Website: home-depot
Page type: customer-info-address
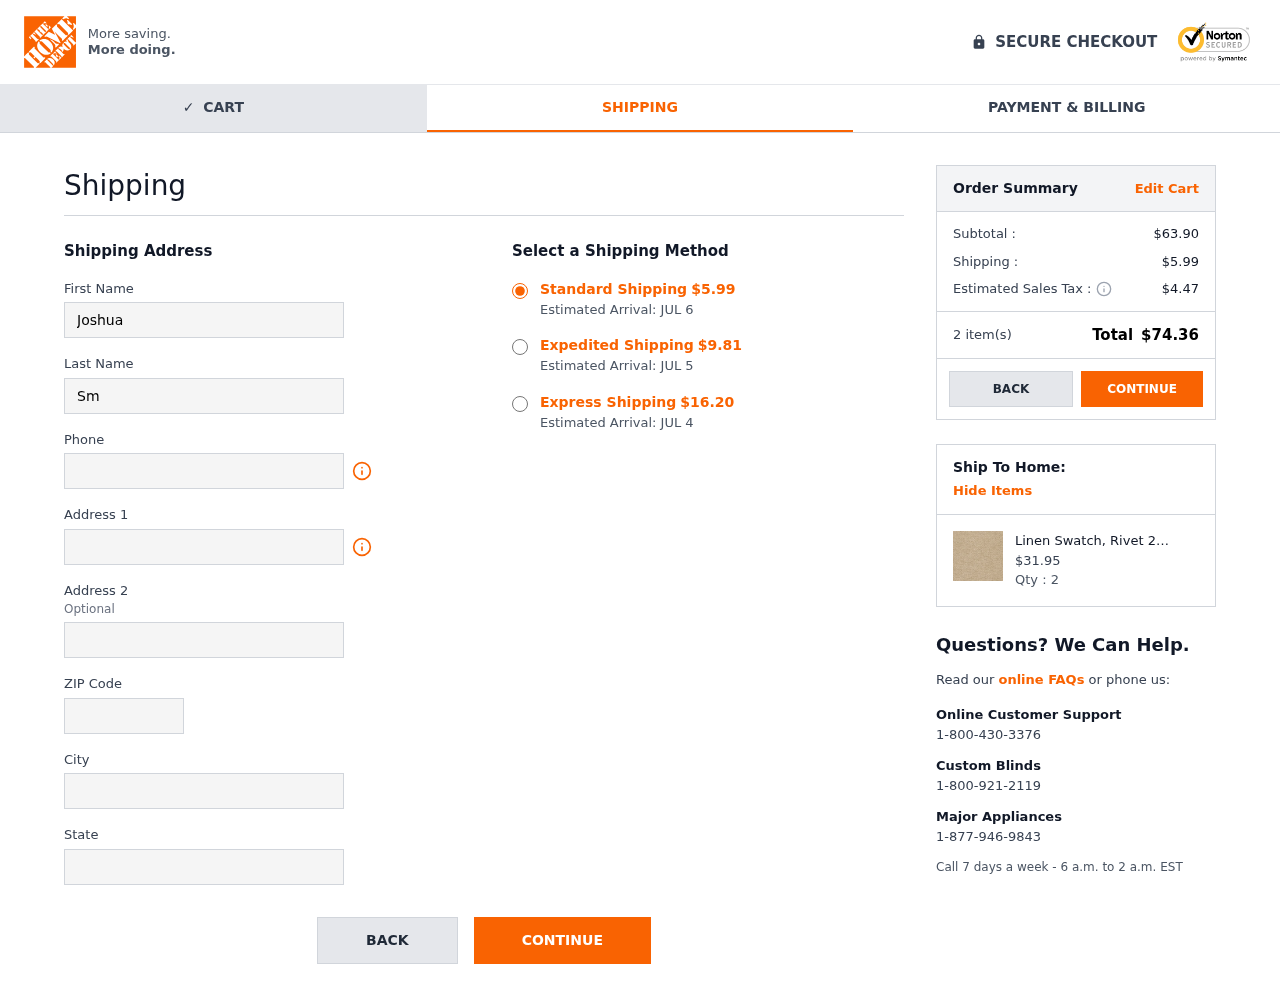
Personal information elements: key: PII_CITY
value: East Edwardland
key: PII_FIRSTNAME
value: Joshua
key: PII_LASTNAME
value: Smith
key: PII_PHONE
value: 7114985803
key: PII_POSTCODE
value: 25234
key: PII_STATE
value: Maryland
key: PII_STREET
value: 04660 Werner Station
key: PII_STREET2
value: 801 Kelsey Gardens
Product elements: key: PRODUCT1_NAME
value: Linen Swatch, Rivet 25010071
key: PRODUCT1_PRICE
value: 31.95
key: PRODUCT1_QUANTITY
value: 2
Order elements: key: ORDER_SHIPPING_COST
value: $5.99
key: ORDER_DELIVERY_DATE
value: Estimated Arrival: JUL 6
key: ORDER_SHIPPING_COST_EXPEDITED
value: $9.81
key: ORDER_DELIVERY_DATE_EXPEDITED
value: Estimated Arrival: JUL 5
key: ORDER_SHIPPING_COST_EXPRESS
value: $16.20
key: ORDER_DELIVERY_DATE_EXPRESS
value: Estimated Arrival: JUL 4
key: ORDER_SUBTOTAL
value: $63.90
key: ORDER_TAX
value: $4.47
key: ORDER_NUM_ITEMS
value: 2 item(s)
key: ORDER_TOTAL
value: $74.36